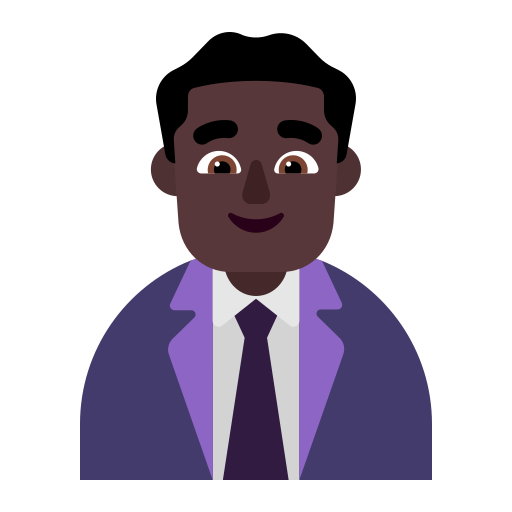
man office worker flat dark